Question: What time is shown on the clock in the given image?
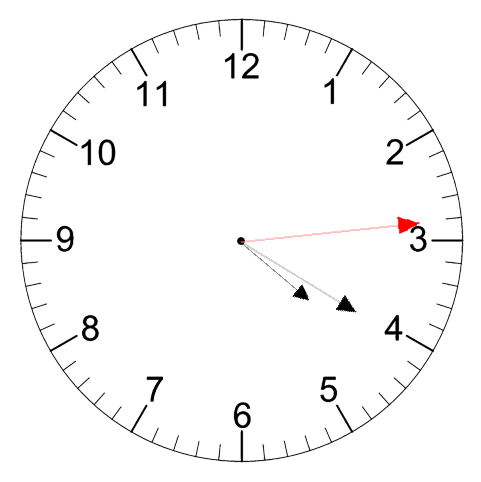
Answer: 04:20:14